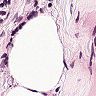
Metastatic tissue present: no